Question: I'm trying to create a floating menu using CSS. WHen i scroll down past the header image i want the div to stick to the top. I tried using "position:fixed" but that leaves a gap. Is there anyway to convert the menu wrapper div from relative to fixed on the fly?
CSS
'''
/*** Header ***/
#header { width: 100%; background-color: #000; z-index: 2000; height: 50px; margin: 0 0; border-top: 1px solid #464646; border-bottom: 1px solid #464646; position: fixed}
#topheader {height: 110px; background: #333; width:970px; margin: 0 auto; position: relative;}
#topheadleft {float: left; width: 50%; font-family: font1; font-size: 46px; margin-top: 15px; }
#topheadright {float: left; width: 50%}
.callus { color: #fff; font-size: 20px; font-family: font4; text-shadow: 2px 2px #000}
.hardwork {color: #fff; font-family: font3; font-size: 12px; text-transform:capitalize; }
#topheadwrap { background: #333; padding: 0 0; margin: 0 auto; }
.fixed { position:fixed; top:0; }
'''
HTML
'''
<div id="topheadwrap">
<div id="topheader">
<div id="topheadleft">
<span style="color:#FF4B45; text-shadow: 2px 2px #000;">East Coast</span><span style="color: #3A8CFF; text-shadow: 2px 2px #000;"> Martial Arts</span><br />
<div style="margin-top:-30px; clear: both"><span class="callus">Call Us Now: <PHONE></span></div>
<div style="margin-top:-35px; clear: both"><span class="hardwork">Hard work, dedication, challenging, authentic</span></div>
</div>
<div id="topheadright"></div>
</div>
</div>
<div id="header">
<div id='cssmenu'>
<ul>
<li><a href='#'><span>Home</span></a></li>
<li class='has-sub'><a href='?page_id=39#box3'><span>About Us</span></a>
<ul>
<li class='has-sub'><a href='#'><span>The School</span></a>
</li>
<li class='has-sub'><a href='http://www.eastcoastma.com/?page_id=158'><span>Instructors</span></a>
</li>
</ul>
</li>
<li><a href='?page_id=56'><span>Classes</span></a></li>
<li><a href='?page_id=15'><span>Schedule</span></a></li>
<li><a href='#'><span>News</span></a></li>
<li><a href='?page_id=69'><span>Programs</span></a></li>
<li class='last'><a href='page_id=29 '><span>Contact</span></a></li>
</ul>
</div>
'''
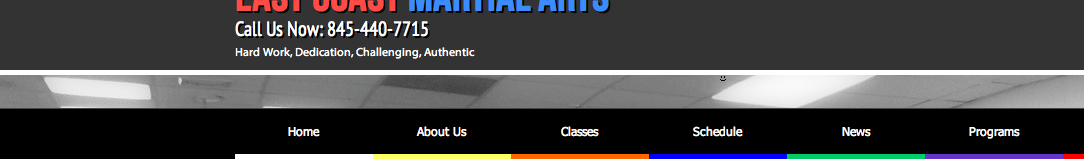
Answer: I believe you are looking for .
<URL>